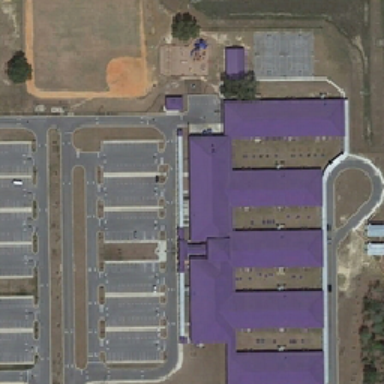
A large building is close to an almost empty parking lot and baseball field .